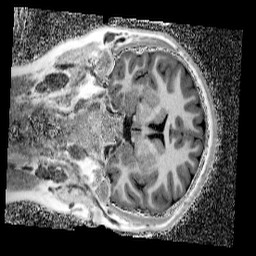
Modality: UNIT1_denoised
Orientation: coronal
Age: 11
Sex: female
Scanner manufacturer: siemens
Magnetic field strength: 3 T
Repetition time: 4 s
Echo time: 0.00299 s